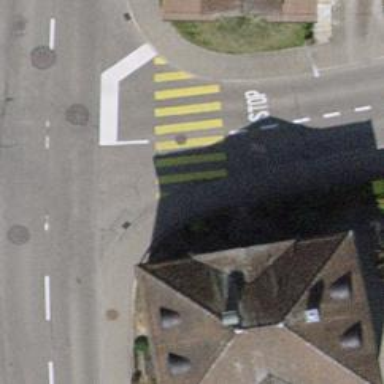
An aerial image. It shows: Uncontrolled footway crossing with markings.